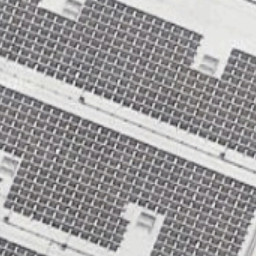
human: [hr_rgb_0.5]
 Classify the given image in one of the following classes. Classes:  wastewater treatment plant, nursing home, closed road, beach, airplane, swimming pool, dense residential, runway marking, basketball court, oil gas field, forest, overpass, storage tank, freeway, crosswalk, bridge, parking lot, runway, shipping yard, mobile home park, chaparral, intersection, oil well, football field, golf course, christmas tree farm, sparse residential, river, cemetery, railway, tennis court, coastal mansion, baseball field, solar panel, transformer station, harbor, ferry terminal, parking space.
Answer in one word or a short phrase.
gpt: solar panel